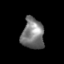
Tissue: skin
Cell type: Epithelial cells
Senescence score: 0.2773
Nuclear area (px): 672
Mean DAPI intensity: 121.243